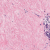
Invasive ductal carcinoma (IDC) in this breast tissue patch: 0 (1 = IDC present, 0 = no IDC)